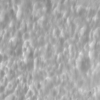
Label: not_dusty